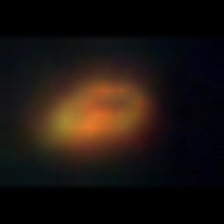
Taxon: Unknown_phyto
Group: Unknown